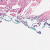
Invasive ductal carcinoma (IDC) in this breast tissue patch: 0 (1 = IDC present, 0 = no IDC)